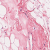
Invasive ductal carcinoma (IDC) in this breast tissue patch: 0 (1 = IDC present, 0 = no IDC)